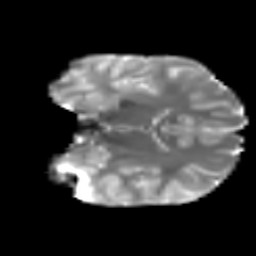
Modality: T2w
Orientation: coronal
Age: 9
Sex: male
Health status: ill
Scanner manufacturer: ge
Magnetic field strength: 3 T
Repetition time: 6.752 s
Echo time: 0.079 s